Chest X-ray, PA view. Patient: 11 years old, sex M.
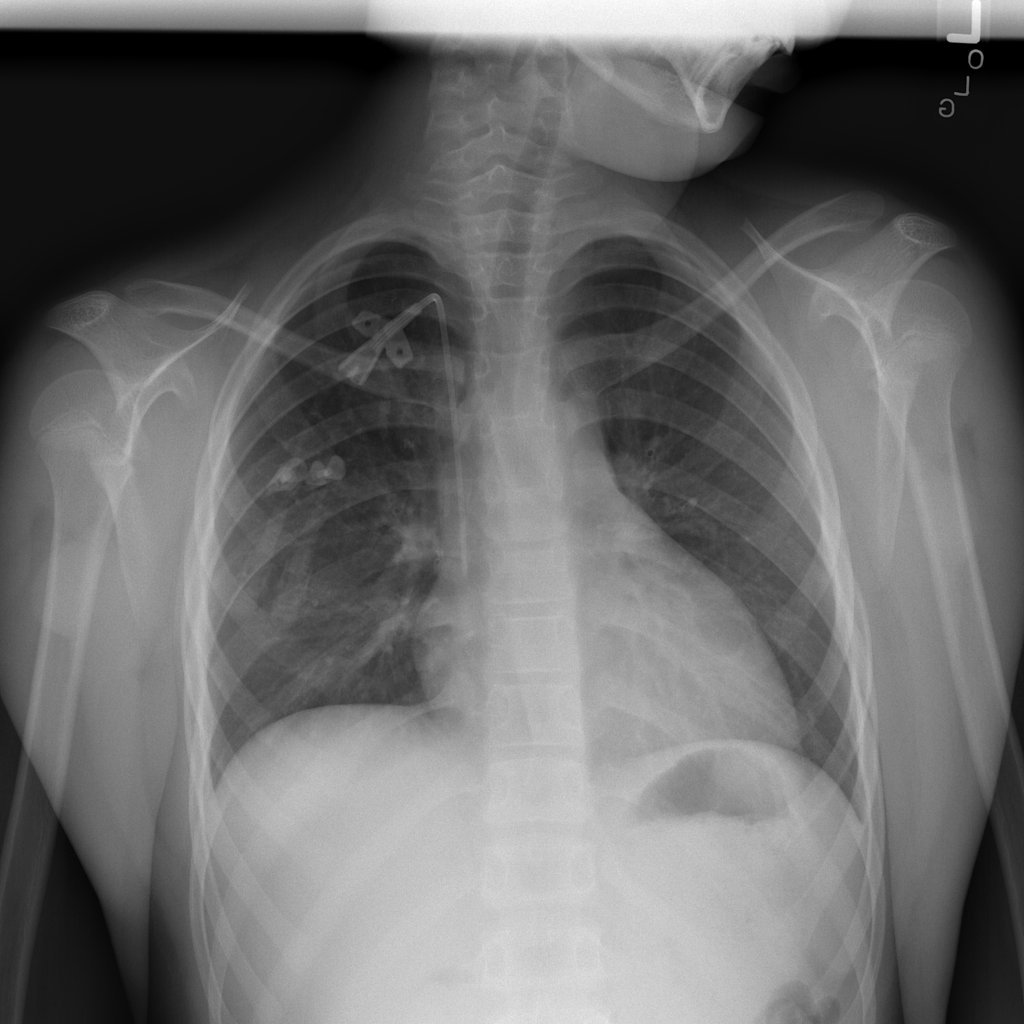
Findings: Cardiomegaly